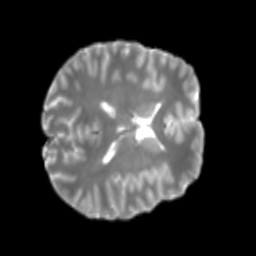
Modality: T2w
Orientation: axial
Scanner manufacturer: siemens
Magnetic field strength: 3 T
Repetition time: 4 s
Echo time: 0.0594 s